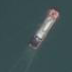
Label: civil